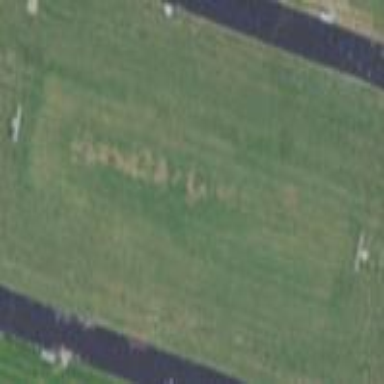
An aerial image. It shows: Grass pitch designated for American football in leisure land area.